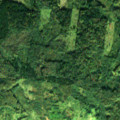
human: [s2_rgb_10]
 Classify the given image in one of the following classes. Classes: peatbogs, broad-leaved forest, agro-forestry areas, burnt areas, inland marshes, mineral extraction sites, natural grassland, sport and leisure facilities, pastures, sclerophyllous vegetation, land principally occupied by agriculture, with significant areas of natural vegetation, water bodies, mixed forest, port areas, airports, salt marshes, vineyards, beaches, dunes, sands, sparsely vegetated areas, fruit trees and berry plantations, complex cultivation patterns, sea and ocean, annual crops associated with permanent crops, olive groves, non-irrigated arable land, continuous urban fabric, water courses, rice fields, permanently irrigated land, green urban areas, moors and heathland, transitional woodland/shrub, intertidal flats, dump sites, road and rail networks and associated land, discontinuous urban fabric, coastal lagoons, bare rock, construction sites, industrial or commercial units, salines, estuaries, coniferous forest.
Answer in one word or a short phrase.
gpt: non-irrigated arable land, land principally occupied by agriculture, with significant areas of natural vegetation, broad-leaved forest, coniferous forest, mixed forest